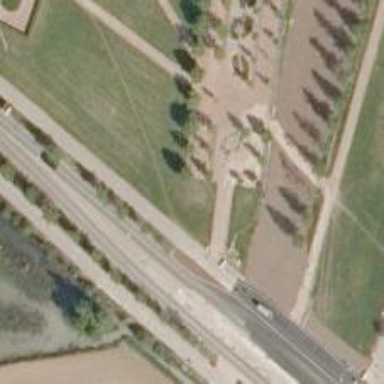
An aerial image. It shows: Footway.